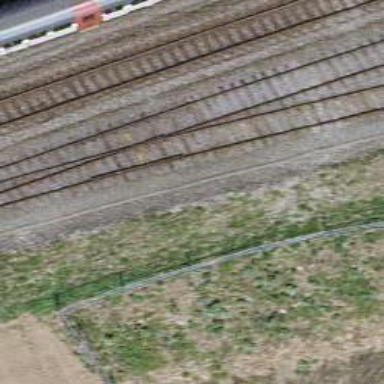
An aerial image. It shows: Rail yard with electrified contact lines for the railway.